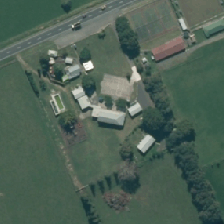
Land cover: urban_build_up